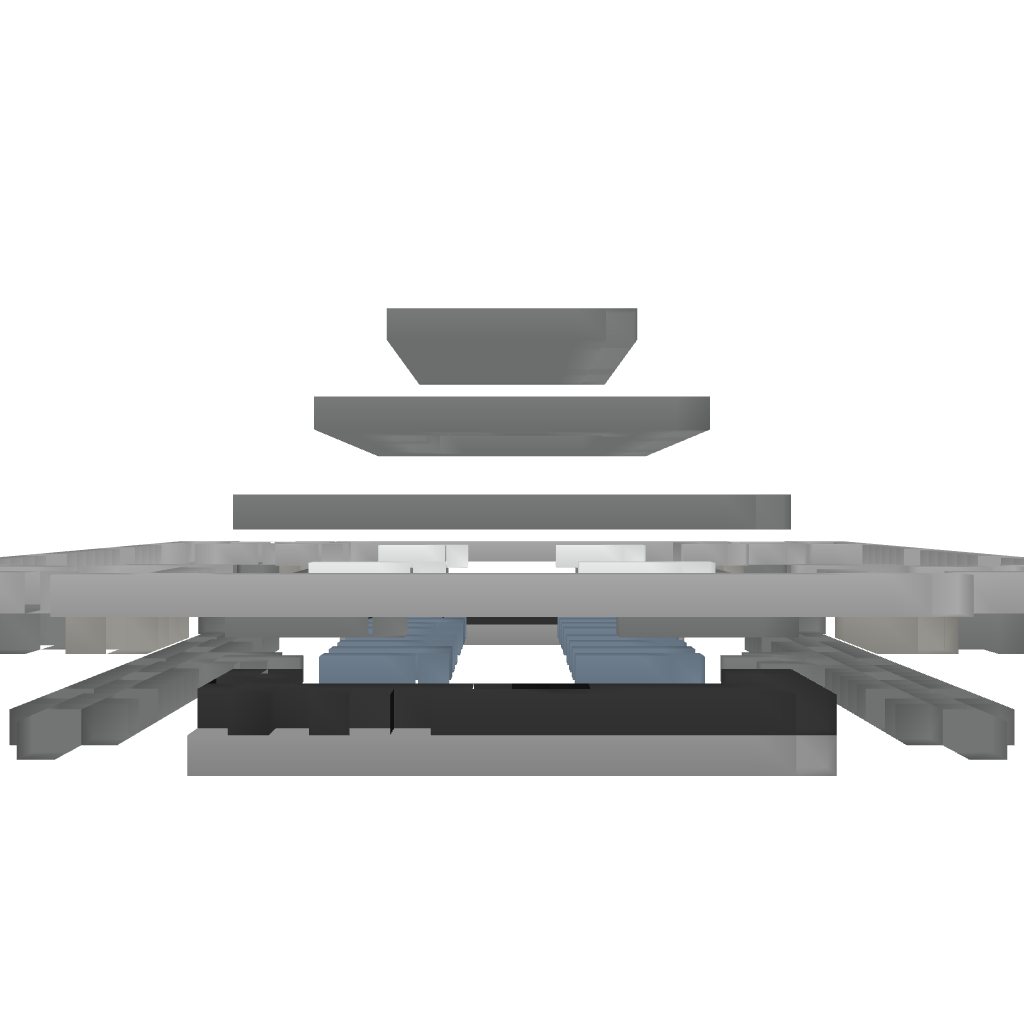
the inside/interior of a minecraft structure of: Night Temple